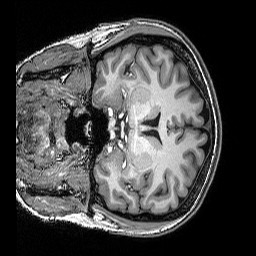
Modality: T1w
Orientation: coronal
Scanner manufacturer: siemens
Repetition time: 2.5 s
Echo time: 0.00341 s